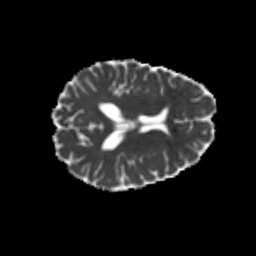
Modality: MD
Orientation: axial
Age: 22
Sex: female
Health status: healthy
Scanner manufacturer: philips
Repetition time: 7.39 s
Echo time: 0.08599 s